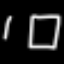
Label: square